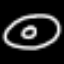
Label: donut